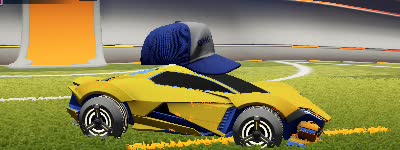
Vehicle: werewolf